Aerial crown-view tile of a tropical tree (Barro Colorado Island, Panama), acquired 20240813:
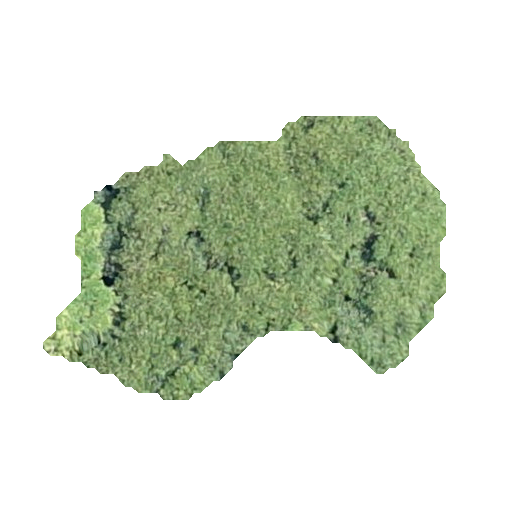
Species: Luehea seemannii
GBIF accepted scientific name: Luehea seemannii
Crown area: 117.193 m²